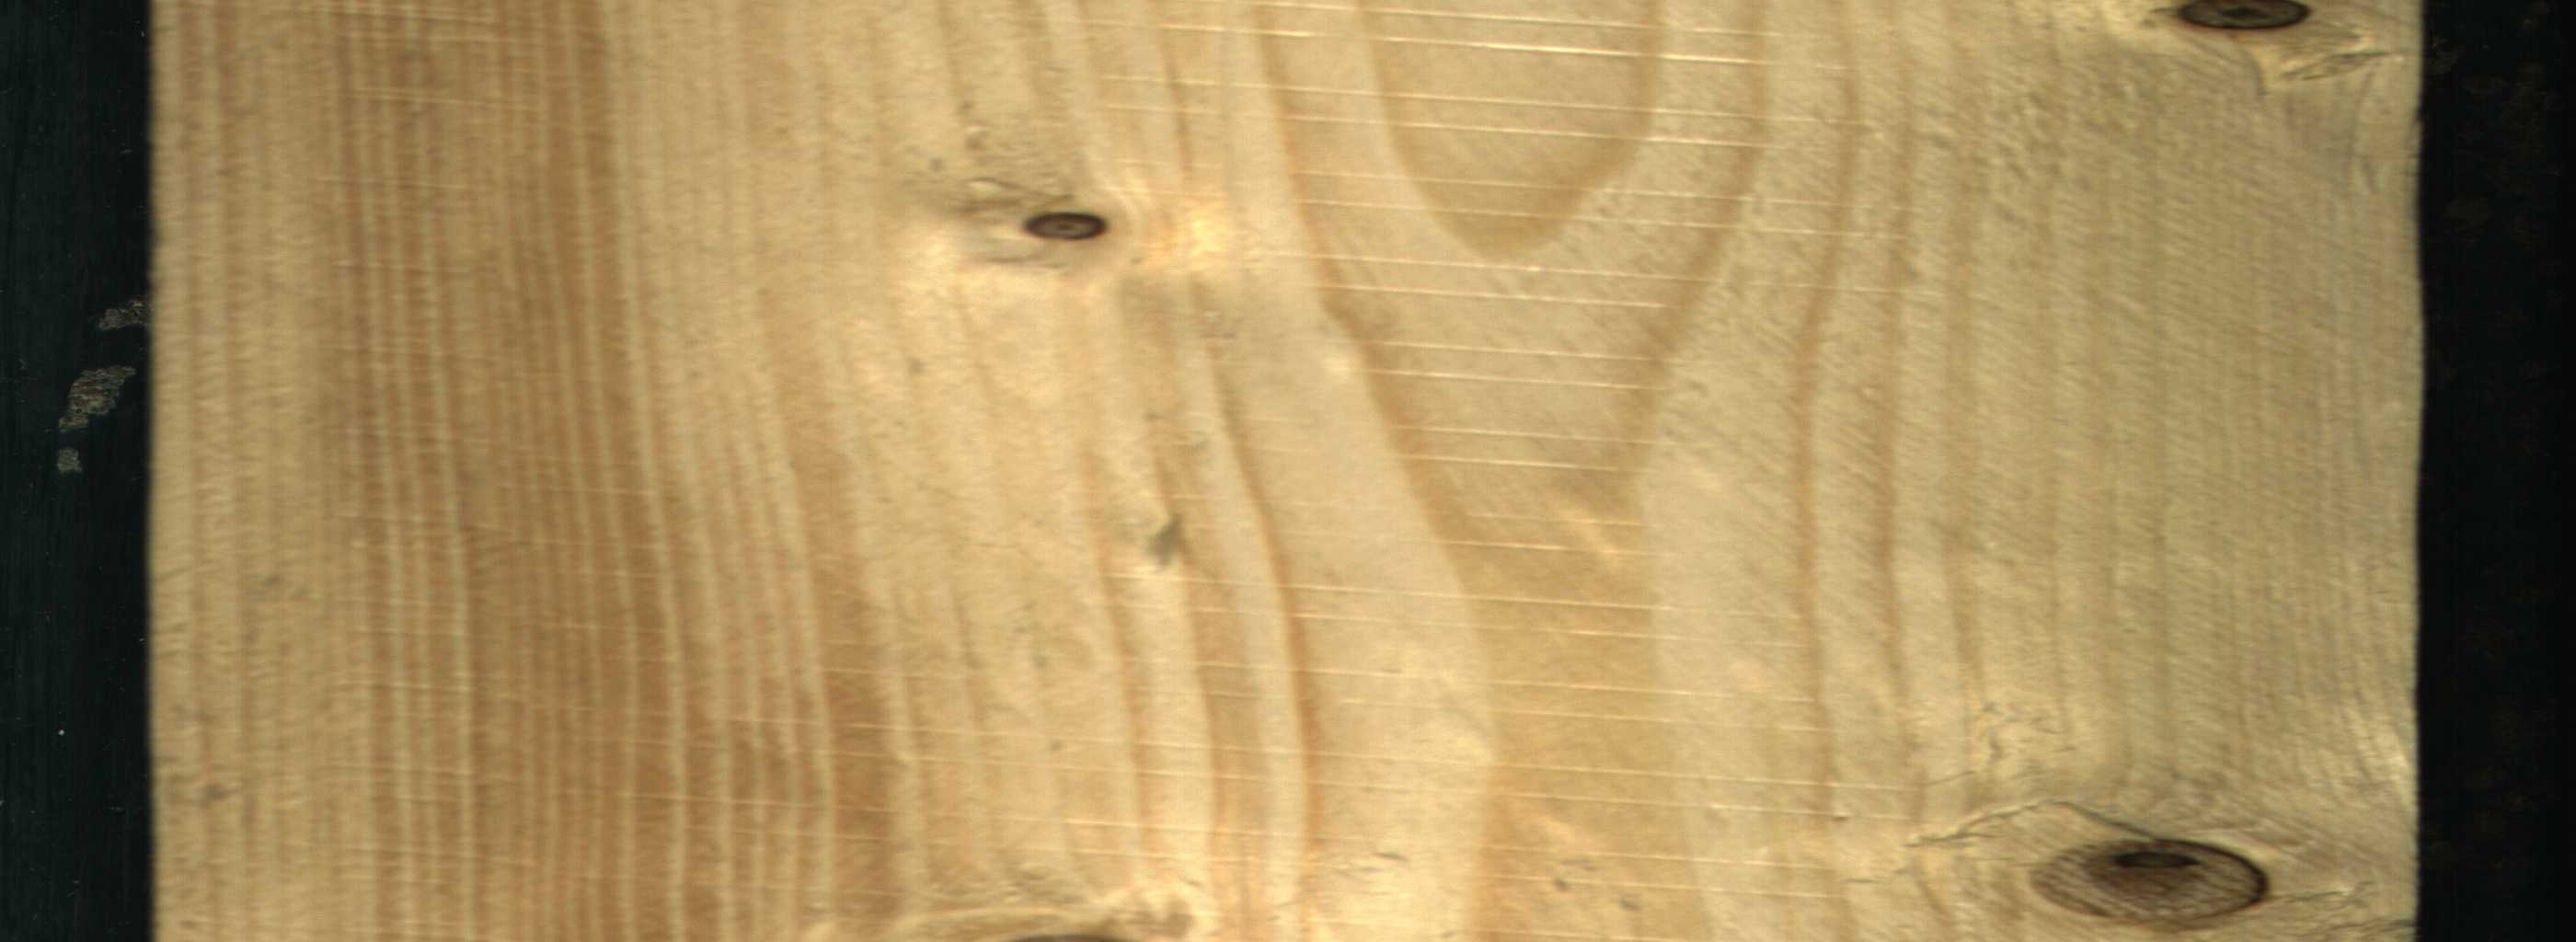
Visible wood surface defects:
Dead_Knot
Dead_Knot
Dead_Knot